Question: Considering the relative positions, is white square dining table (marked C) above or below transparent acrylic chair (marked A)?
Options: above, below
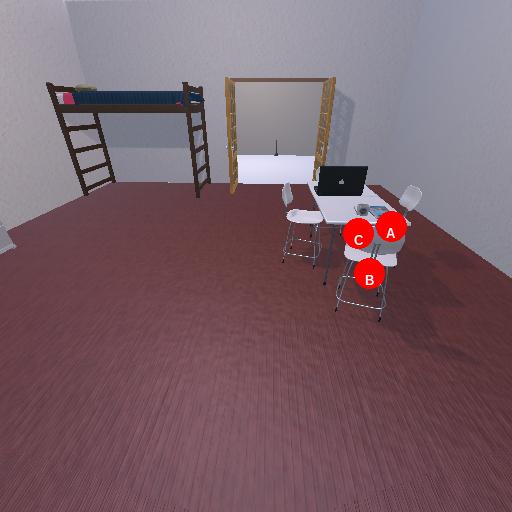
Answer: above